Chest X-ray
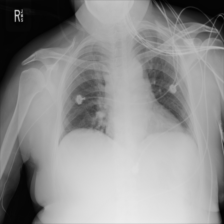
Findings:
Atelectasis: negative
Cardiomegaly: negative
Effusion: negative
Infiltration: negative
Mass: negative
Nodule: negative
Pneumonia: negative
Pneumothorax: negative
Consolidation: negative
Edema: negative
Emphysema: negative
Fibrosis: negative
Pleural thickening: negative
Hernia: negative